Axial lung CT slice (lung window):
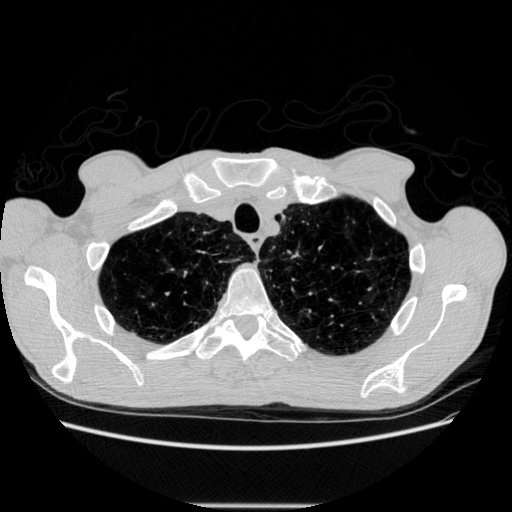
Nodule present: no